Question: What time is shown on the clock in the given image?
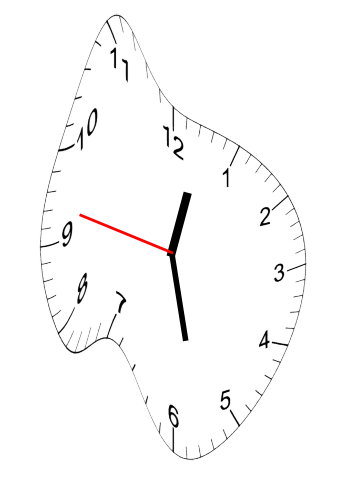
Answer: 12:27:47